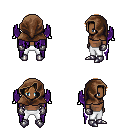
a pixel art fantasy rpg character, male body template, human, dark skin, purple wings, white pants, brown loose hair, cloth hood, metal gloves, metal boots, four views (front, back, left, right), 2x2 character sprite sheet, small pixel art, hard edges, no anti-aliasing